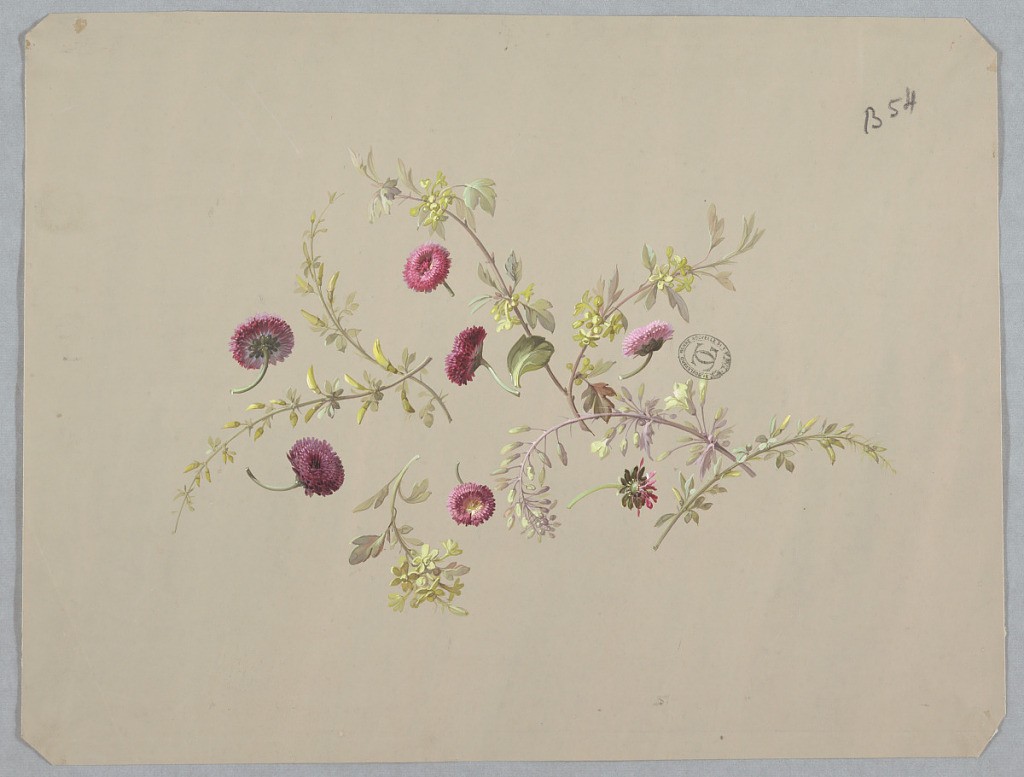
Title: Design for Wallpaper and Textiles: Flowers
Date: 19th century
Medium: Brush and gouache on cream paper
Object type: Drawing
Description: Light brown branches with yellow flowers and yellow-green foliage interspersed with single red flowers on stems. All plants point different directions.